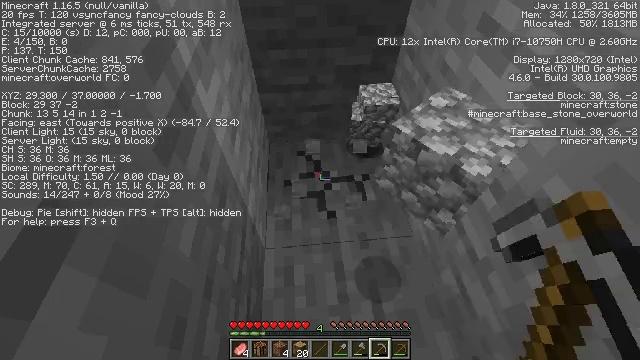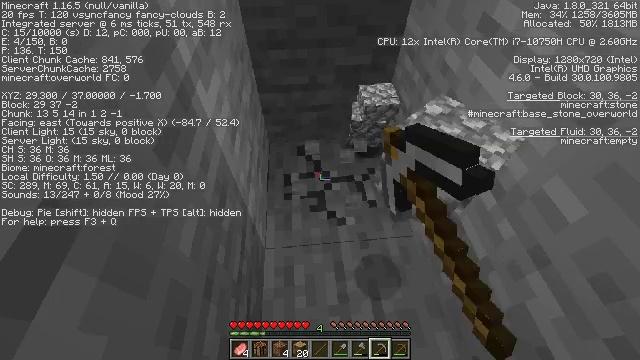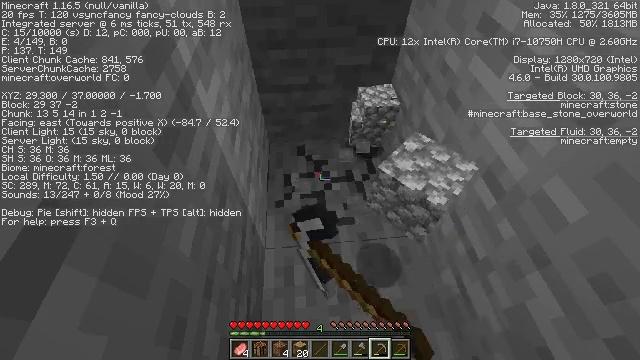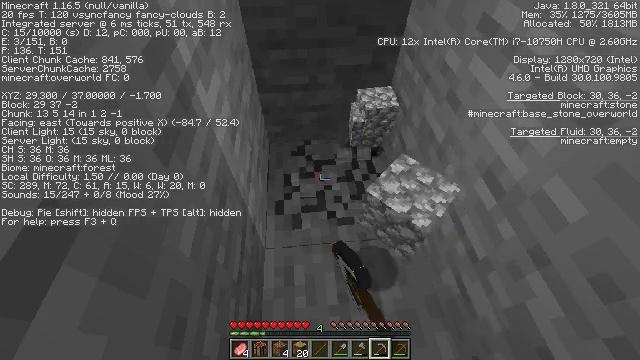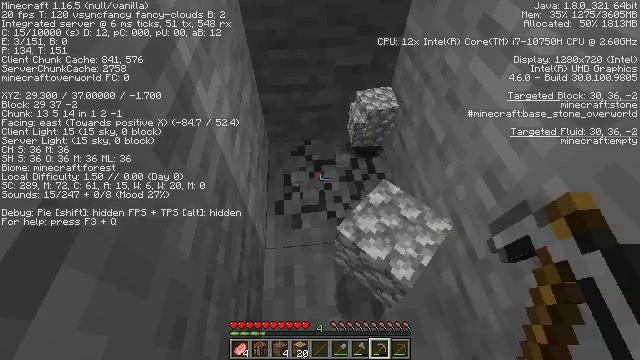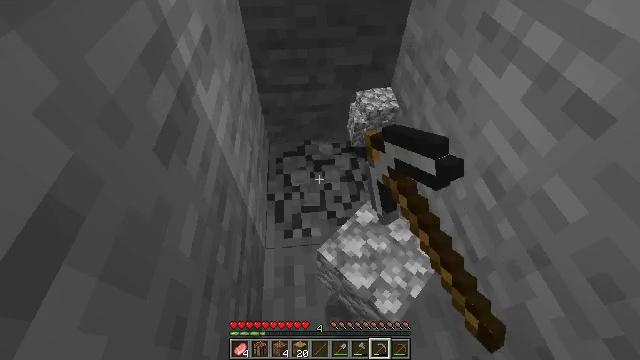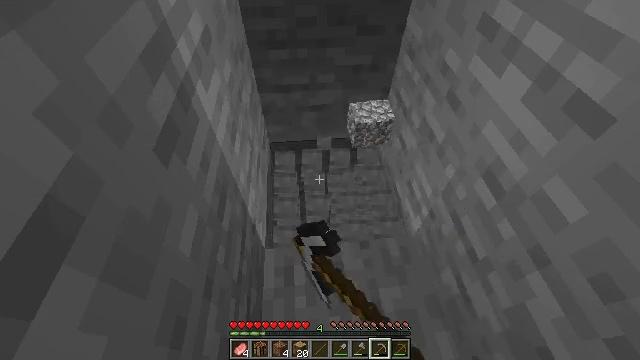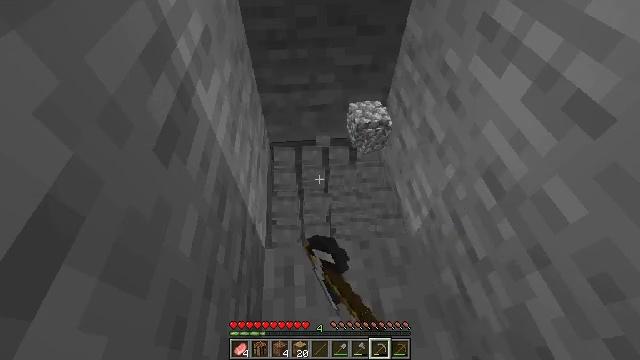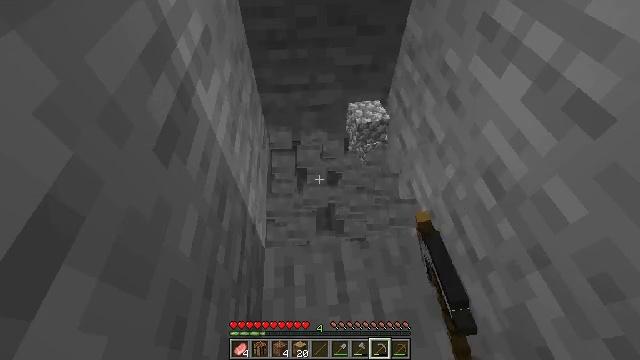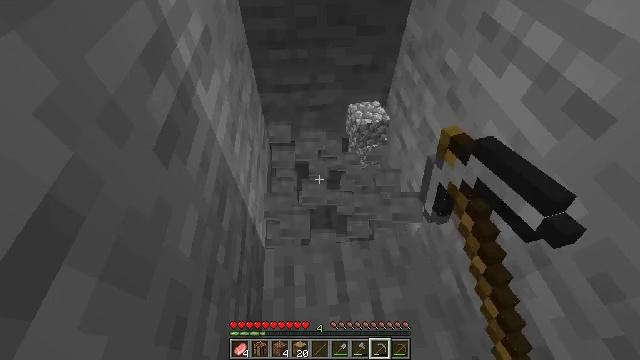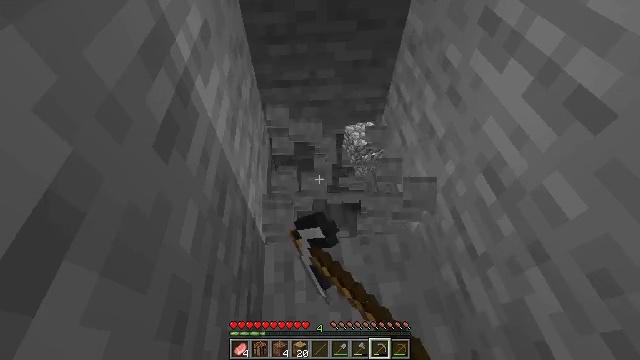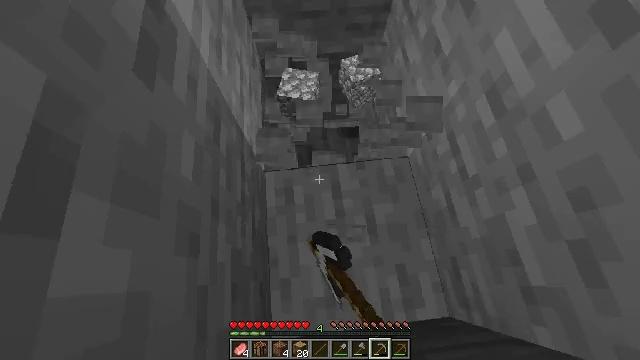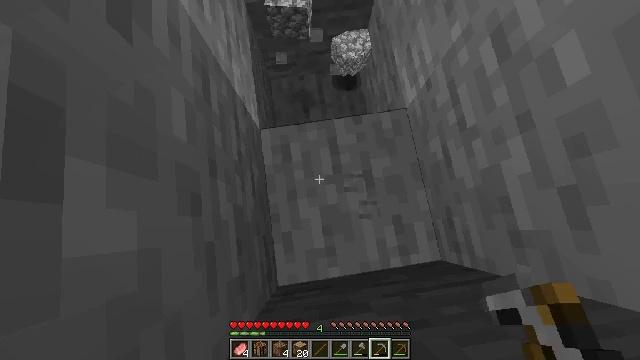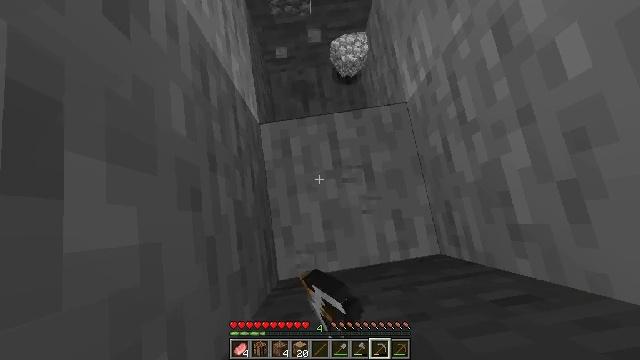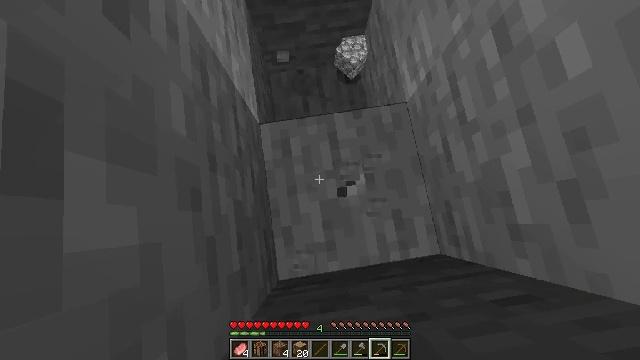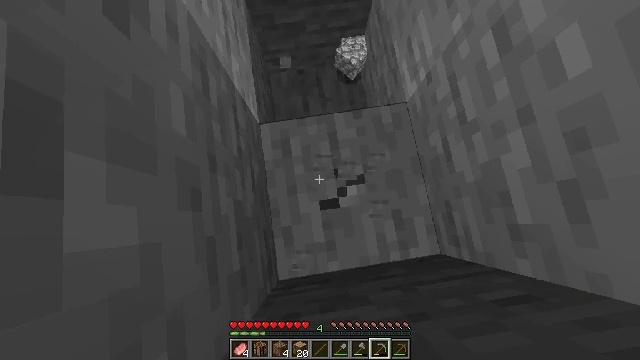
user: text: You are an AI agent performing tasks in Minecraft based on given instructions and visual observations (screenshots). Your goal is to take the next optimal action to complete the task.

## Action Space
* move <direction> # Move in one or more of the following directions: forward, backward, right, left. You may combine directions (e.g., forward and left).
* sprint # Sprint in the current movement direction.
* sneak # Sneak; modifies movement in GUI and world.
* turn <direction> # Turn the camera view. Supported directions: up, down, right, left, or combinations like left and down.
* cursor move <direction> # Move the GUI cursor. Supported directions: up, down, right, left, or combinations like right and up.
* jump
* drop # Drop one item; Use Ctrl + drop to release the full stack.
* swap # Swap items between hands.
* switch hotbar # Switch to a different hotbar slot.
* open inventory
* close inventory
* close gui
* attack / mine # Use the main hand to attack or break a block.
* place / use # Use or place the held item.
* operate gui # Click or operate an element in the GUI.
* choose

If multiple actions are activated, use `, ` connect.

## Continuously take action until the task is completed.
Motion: motion action
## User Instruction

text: Break the stone block.
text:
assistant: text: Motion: attack / mine
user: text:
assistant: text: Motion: attack / mine
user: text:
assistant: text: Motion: attack / mine
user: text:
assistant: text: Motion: attack / mine
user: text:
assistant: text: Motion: attack / mine
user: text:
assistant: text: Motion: attack / mine
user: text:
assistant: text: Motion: attack / mine
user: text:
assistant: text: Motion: attack / mine
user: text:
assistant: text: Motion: attack / mine
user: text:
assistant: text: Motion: attack / mine
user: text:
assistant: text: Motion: turn right and down, attack / mine
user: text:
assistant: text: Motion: turn right and down, attack / mine
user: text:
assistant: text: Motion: turn down, attack / mine
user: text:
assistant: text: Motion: attack / mine
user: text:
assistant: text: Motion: attack / mine
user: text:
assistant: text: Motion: attack / mine
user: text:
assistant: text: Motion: attack / mine
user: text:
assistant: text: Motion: attack / mine
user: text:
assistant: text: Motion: attack / mine
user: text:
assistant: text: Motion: attack / mine
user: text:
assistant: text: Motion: attack / mine
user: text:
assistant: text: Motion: attack / mine
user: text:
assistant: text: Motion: attack / mine
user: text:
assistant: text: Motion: attack / mine
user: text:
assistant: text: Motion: attack / mine
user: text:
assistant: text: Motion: turn up, attack / mine
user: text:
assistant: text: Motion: turn up, attack / mine
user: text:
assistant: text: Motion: turn up, attack / mine
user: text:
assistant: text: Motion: turn up, attack / mine
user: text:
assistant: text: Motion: turn up, attack / mine